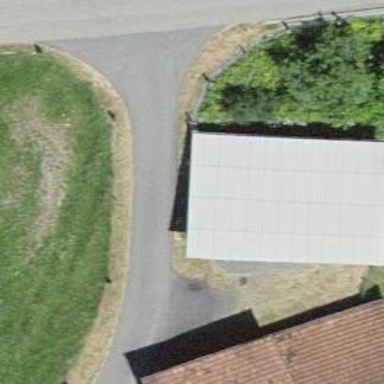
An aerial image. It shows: Barn.